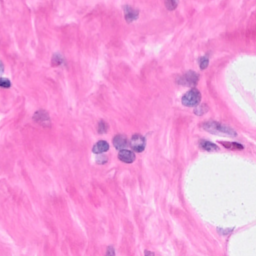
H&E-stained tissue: Breast